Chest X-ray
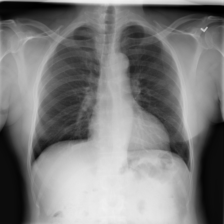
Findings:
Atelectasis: negative
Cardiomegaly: negative
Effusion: negative
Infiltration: positive
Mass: negative
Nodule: negative
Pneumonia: negative
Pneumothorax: negative
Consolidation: negative
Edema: negative
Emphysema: negative
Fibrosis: negative
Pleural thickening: negative
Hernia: negative